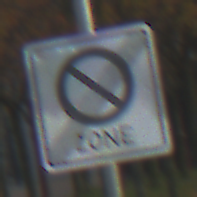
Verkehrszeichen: EndeEingeschraenktesHalteverbotZone
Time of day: MorningAfternoon
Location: Outdoor (Suburban)
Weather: PartlyCloudy
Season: NotSpecified
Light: Natural